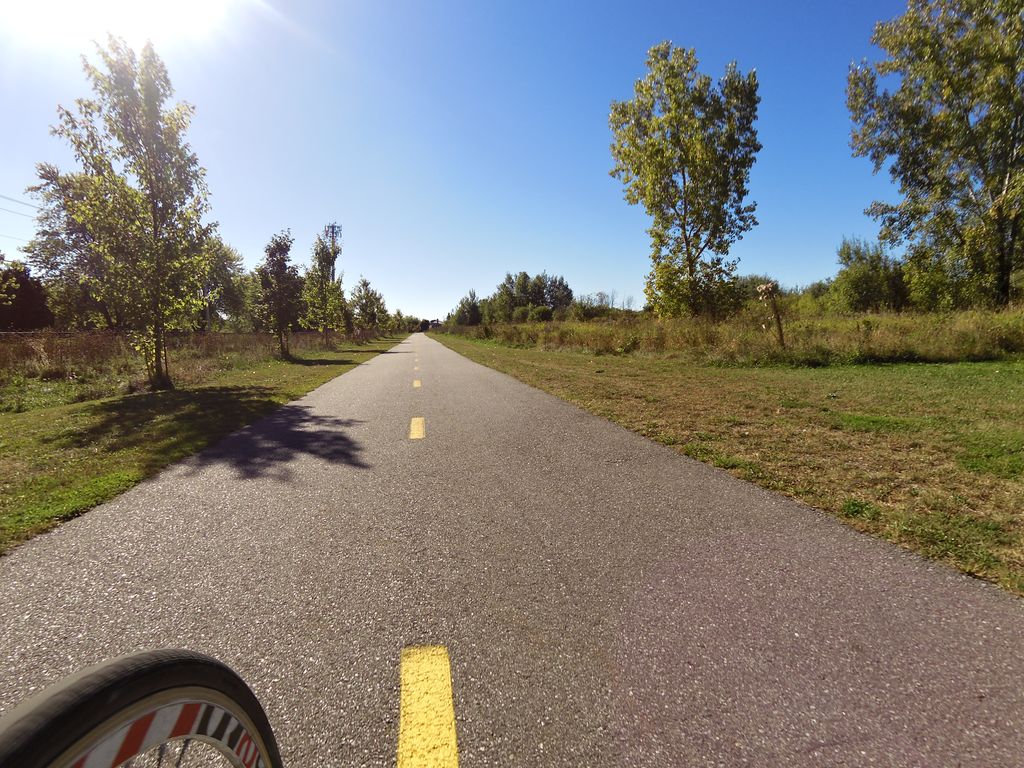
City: ottawa-gatineau